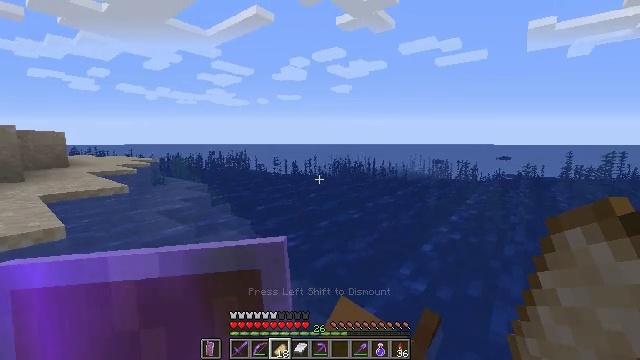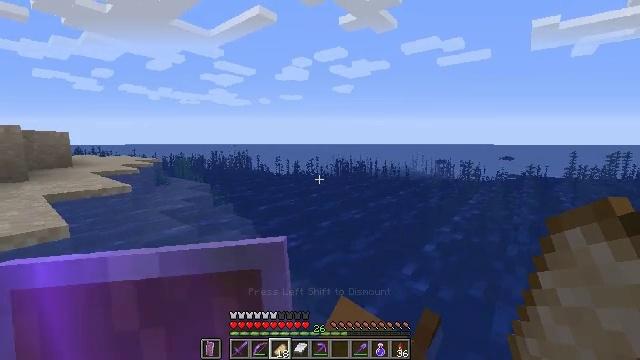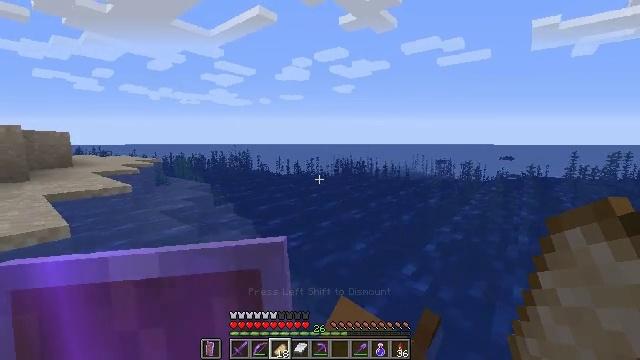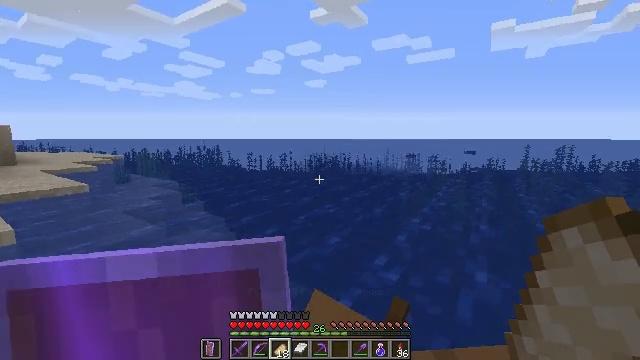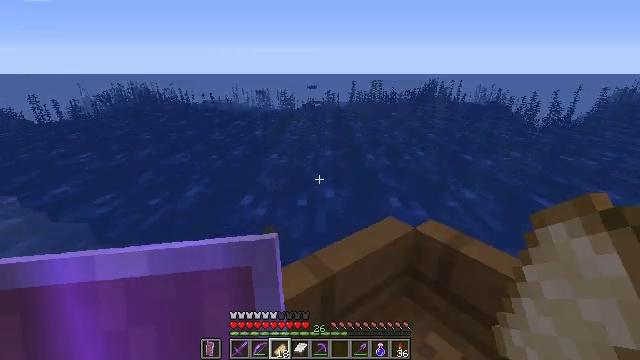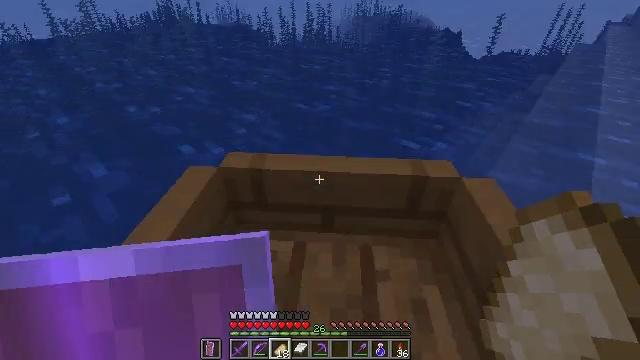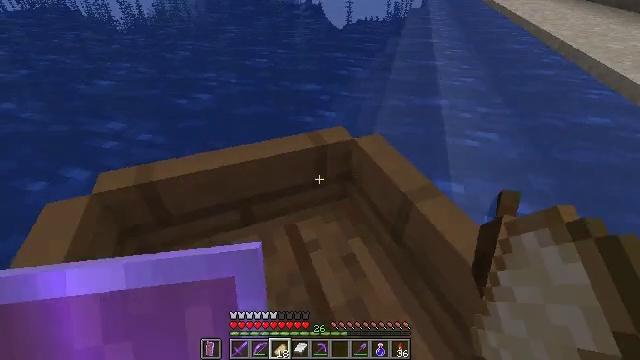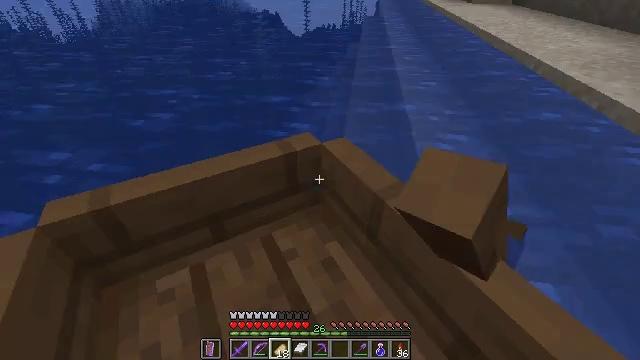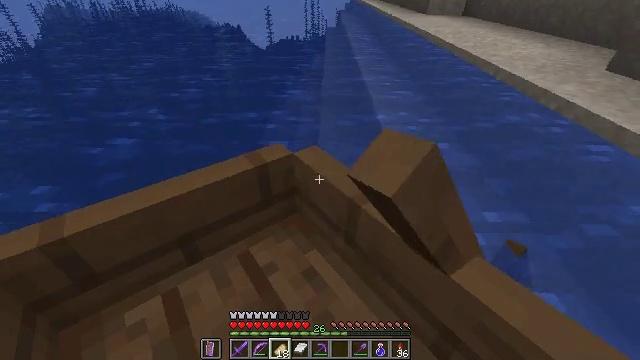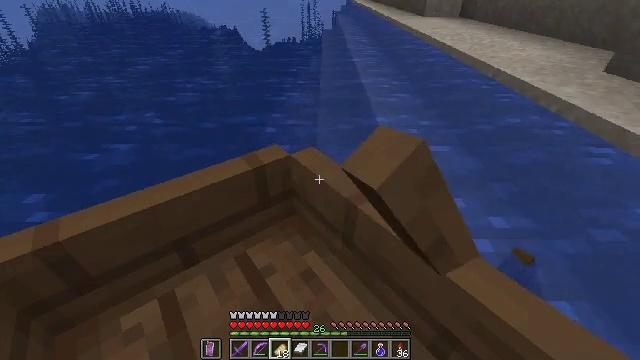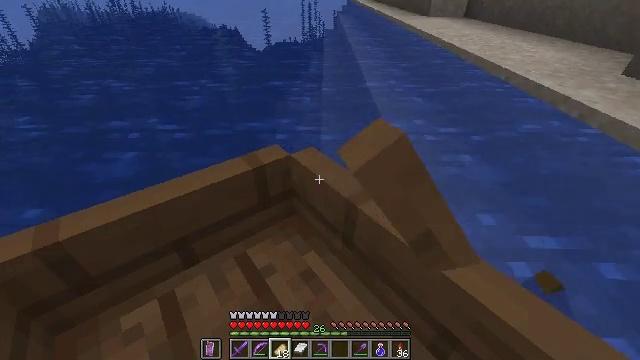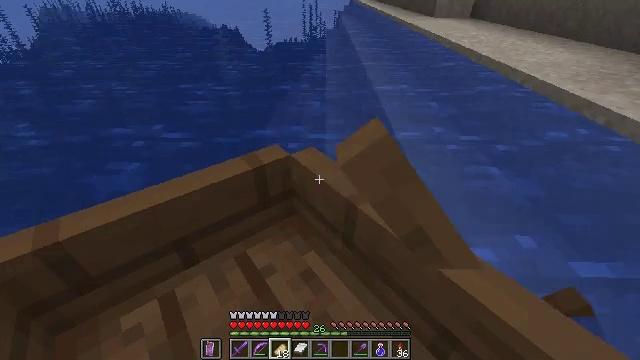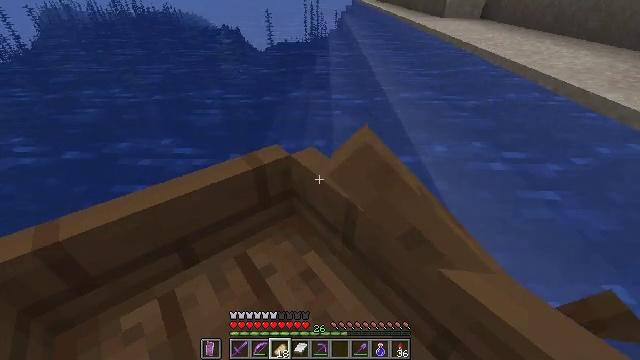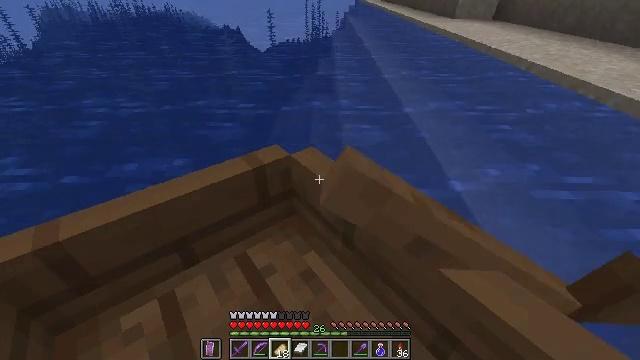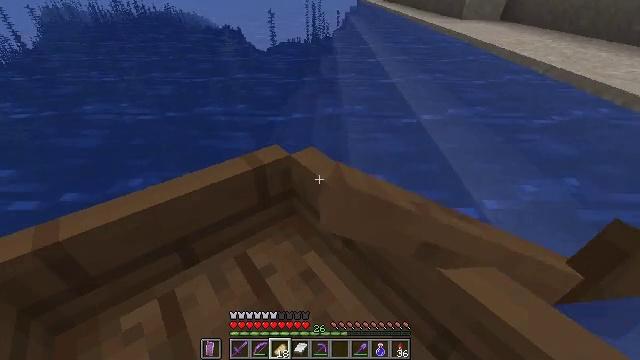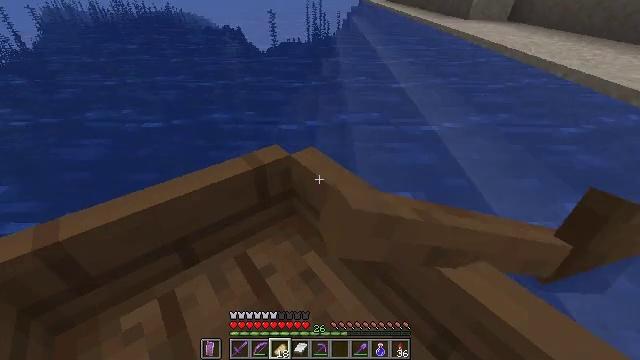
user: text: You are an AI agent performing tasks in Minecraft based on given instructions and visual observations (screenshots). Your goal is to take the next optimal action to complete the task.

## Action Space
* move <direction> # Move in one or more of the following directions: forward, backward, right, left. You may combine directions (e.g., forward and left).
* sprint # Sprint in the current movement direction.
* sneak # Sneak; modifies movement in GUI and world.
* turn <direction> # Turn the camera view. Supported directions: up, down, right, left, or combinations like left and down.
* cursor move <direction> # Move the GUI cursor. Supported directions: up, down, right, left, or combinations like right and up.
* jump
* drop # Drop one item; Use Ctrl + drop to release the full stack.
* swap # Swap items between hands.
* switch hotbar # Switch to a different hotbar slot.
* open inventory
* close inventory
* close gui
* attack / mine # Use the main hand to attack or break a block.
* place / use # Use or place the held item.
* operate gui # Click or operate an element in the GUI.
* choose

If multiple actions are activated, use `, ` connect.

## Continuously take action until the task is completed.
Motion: motion action
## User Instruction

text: Mine sand by the water.
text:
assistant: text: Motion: no_op
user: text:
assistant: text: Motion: no_op
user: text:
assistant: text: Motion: turn right and down
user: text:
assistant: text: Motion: turn right and down
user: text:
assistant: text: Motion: move forward, turn right and down
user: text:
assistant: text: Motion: move forward, turn right and down
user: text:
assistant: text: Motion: move forward, turn right and up
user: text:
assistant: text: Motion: move forward, turn right and up
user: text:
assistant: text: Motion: move forward
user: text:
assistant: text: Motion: move forward
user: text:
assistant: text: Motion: move forward
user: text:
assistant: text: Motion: move forward
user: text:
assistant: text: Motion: move forward
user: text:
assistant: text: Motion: move forward
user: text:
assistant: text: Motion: move forward
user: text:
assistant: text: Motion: move forward
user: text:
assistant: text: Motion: move forward
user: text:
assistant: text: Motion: move forward, turn left
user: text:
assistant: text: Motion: move forward, turn left
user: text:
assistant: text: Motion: move forward, turn left
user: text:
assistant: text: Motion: move forward, turn left
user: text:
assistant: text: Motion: move forward
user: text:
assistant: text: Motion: move forward
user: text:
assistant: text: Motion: move forward
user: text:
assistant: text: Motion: move forward
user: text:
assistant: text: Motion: move forward
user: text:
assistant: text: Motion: move forward
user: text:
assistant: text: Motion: move forward
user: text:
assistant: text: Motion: move forward
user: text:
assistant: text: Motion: move forward